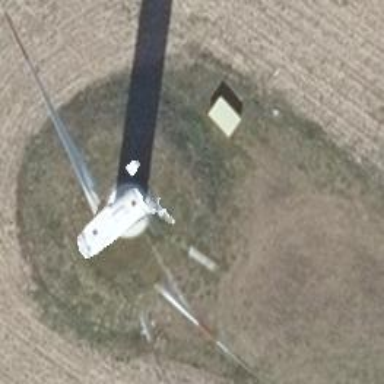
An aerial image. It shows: Wind generator powered by horizontal-axis wind turbine.